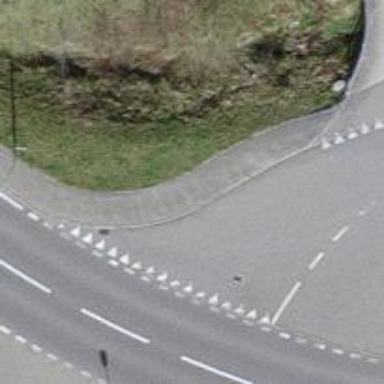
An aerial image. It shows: Sidewalk along the footway.